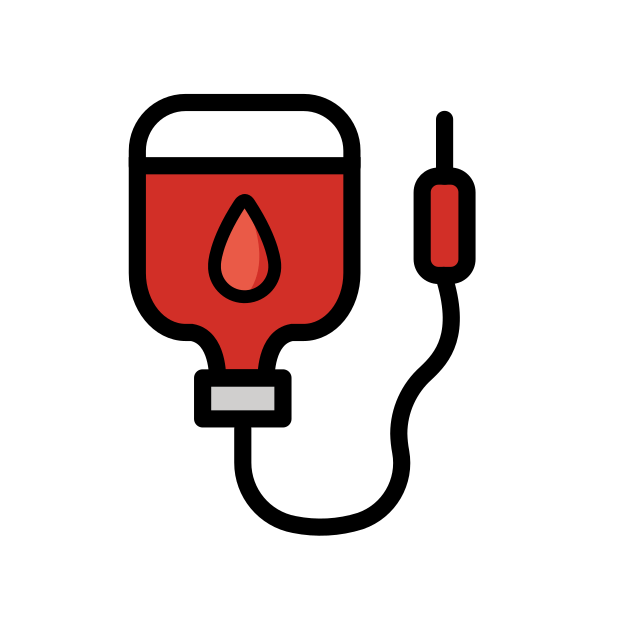
blood transfusion